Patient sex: M
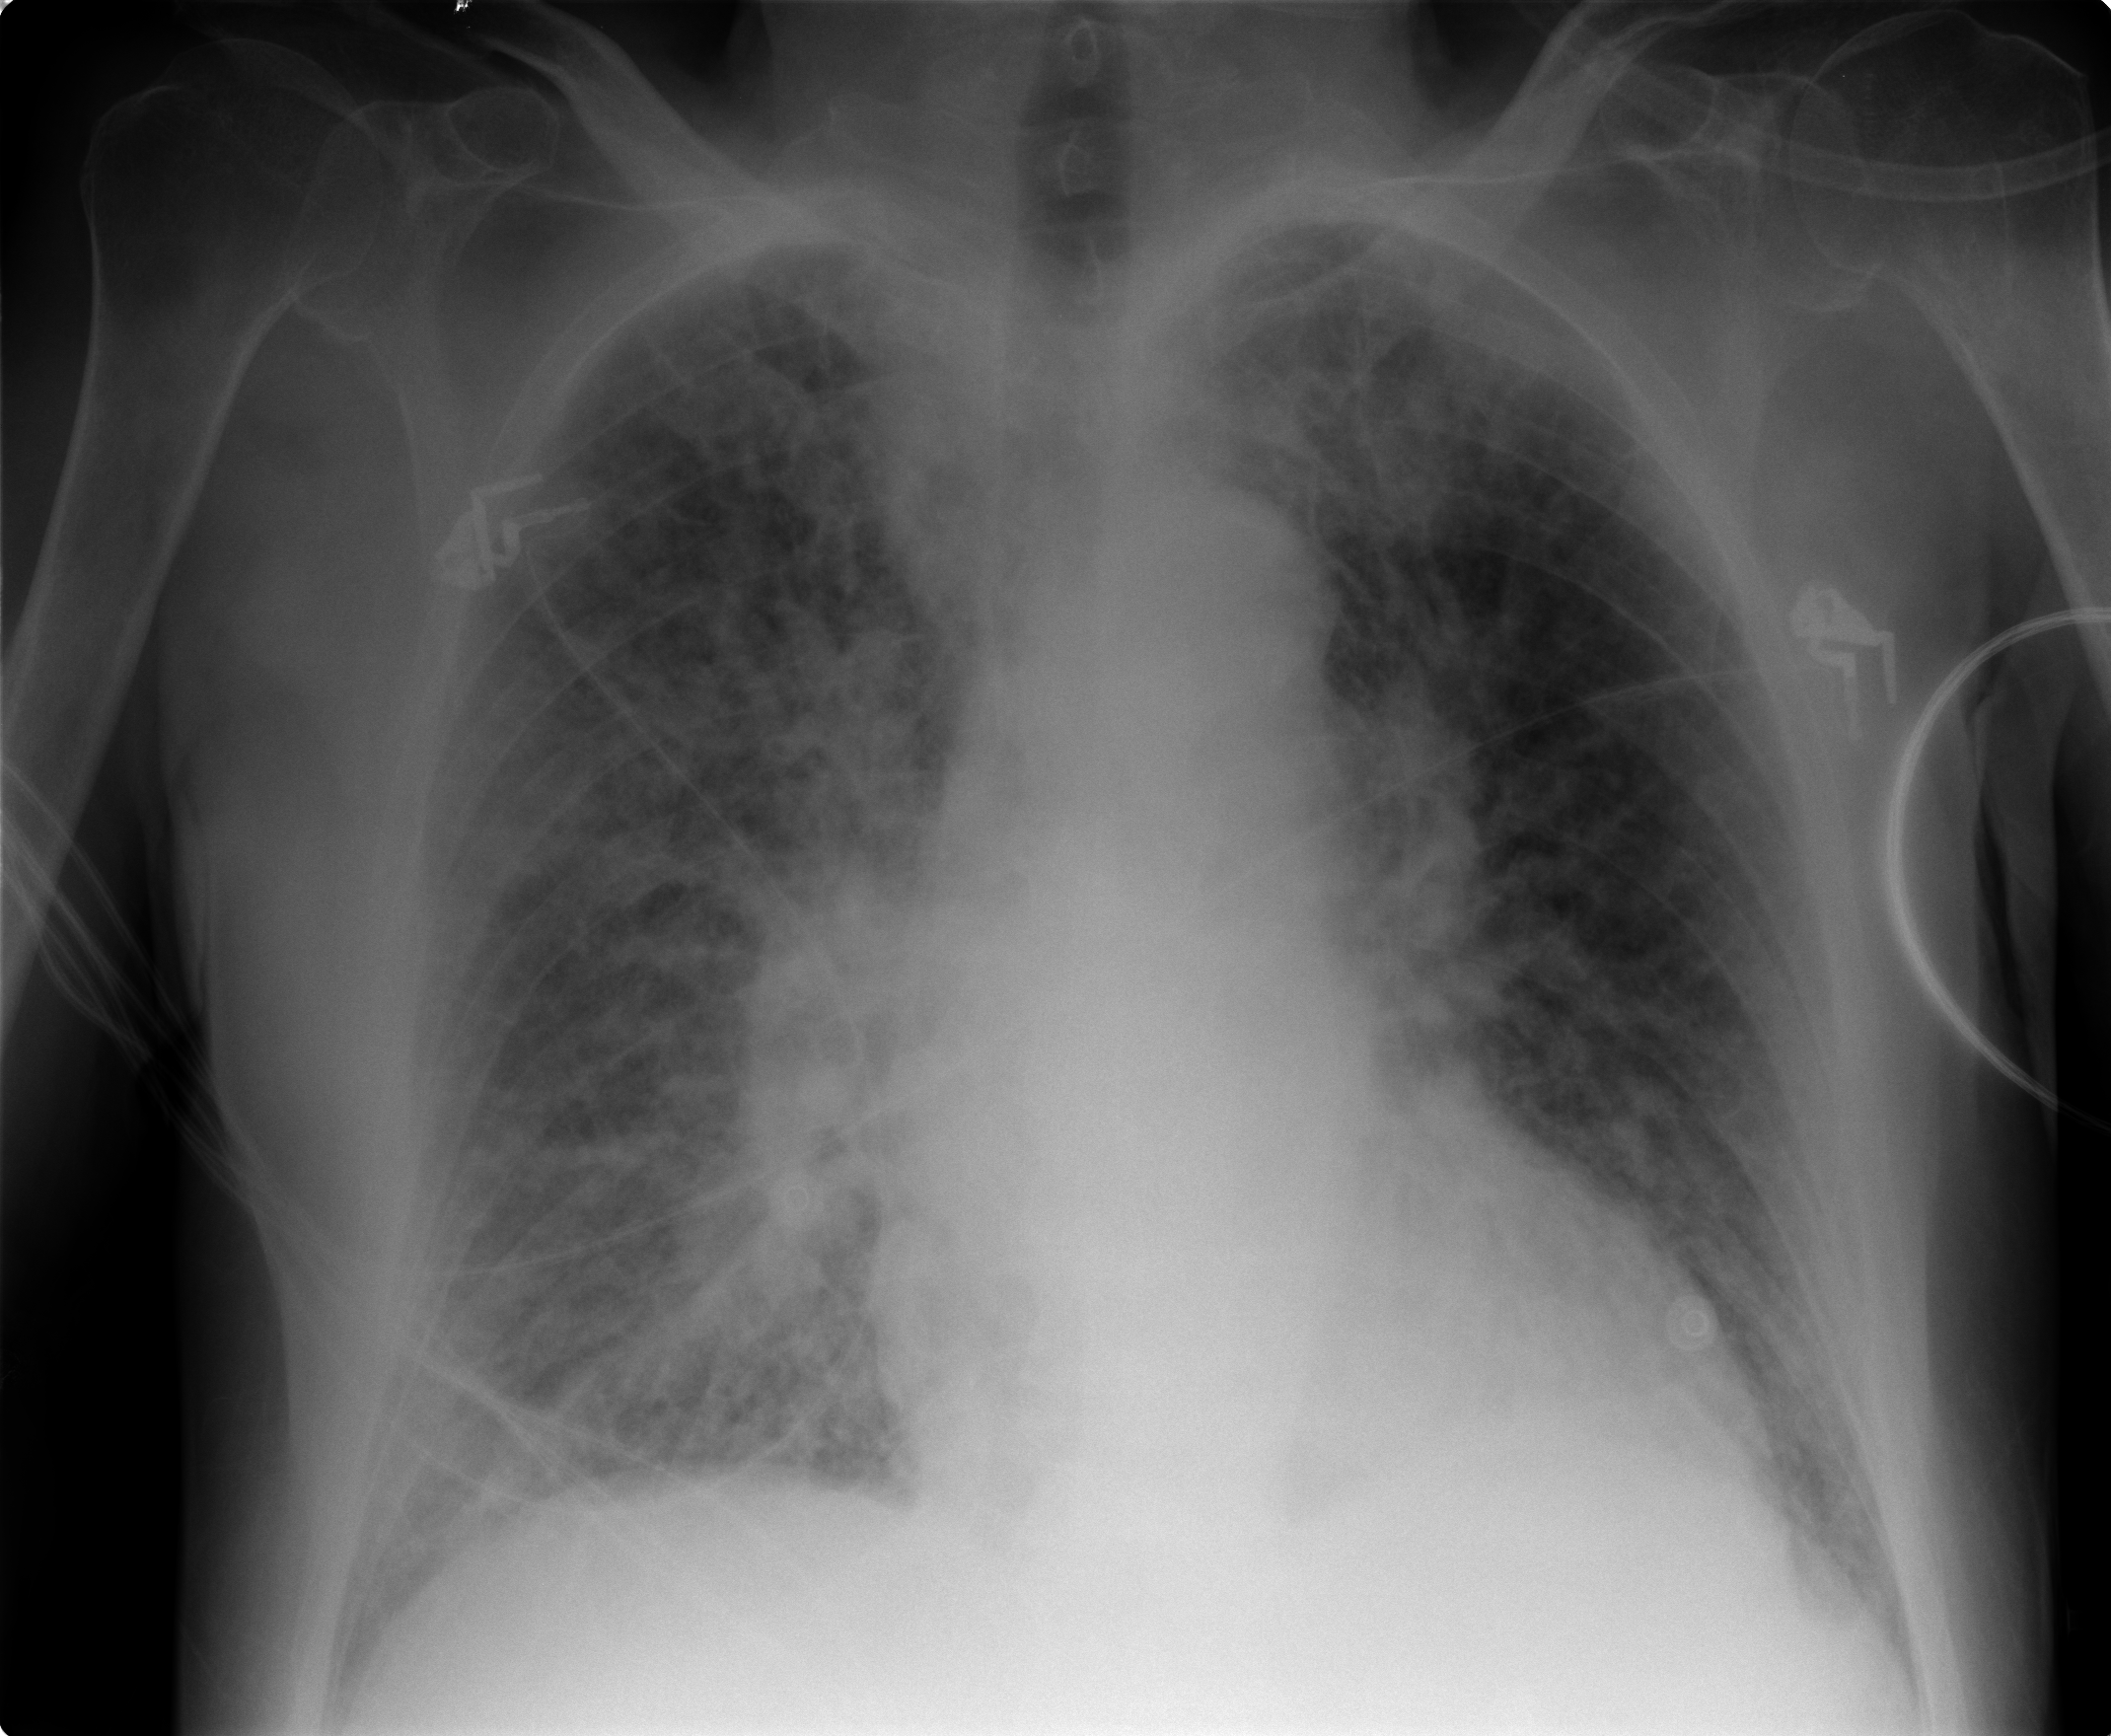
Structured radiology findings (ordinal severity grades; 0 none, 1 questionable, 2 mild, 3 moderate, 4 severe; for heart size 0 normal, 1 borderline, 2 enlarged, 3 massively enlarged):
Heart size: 2
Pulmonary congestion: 2
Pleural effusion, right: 0
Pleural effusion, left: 0
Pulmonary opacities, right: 3
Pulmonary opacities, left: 3
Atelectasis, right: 2
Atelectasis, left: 2